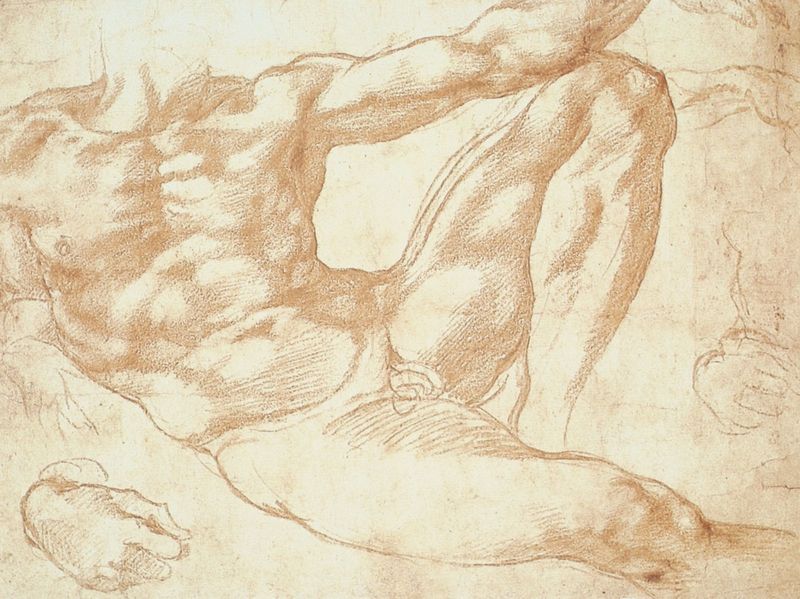
Titel: Studie für den Adam in der Erschaffung des Adam an der Decke der Sixtinischen Kapelle
Künstler: Michelangelo
Institution: London,  British Museum
Schlagwörter: mann, nackt, skizze, zeichnung, studie, muskeln, penis, nact, rötel, michelangelo, schöpfung